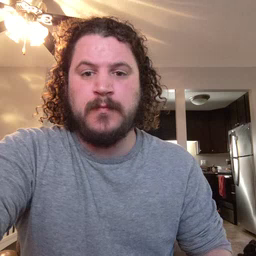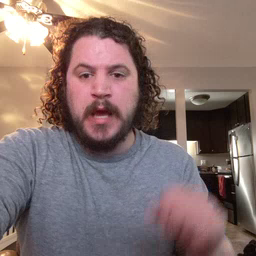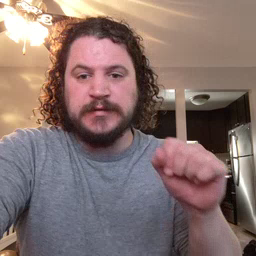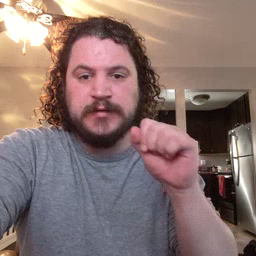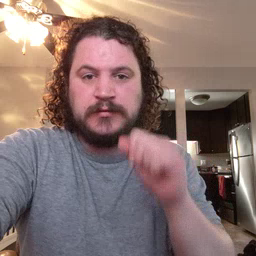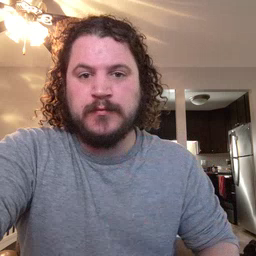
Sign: carrot